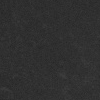
Atmospheric dust classification: dusty